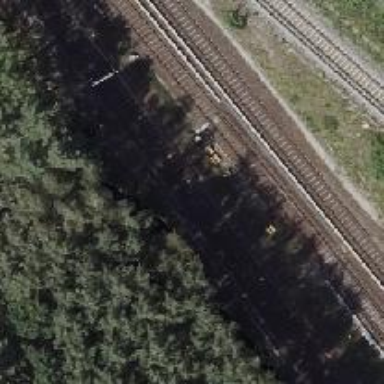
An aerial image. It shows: Railway switch with the turnout on the right side.